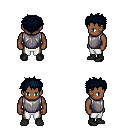
a pixel art fantasy rpg character, male body template, human, dark skin, steel chest armor, white pants, raven bedhead hairstyle, black shoes, four views (front, back, left, right), 2x2 character sprite sheet, small pixel art, hard edges, no anti-aliasing